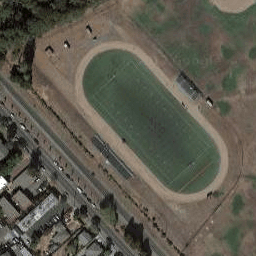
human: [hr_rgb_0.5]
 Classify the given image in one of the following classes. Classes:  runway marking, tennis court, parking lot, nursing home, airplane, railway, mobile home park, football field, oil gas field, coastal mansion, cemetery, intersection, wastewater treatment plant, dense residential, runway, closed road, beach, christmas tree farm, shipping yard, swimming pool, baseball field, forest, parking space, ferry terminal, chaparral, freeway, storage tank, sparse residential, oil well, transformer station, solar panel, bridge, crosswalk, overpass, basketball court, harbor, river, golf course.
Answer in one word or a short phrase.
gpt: football field